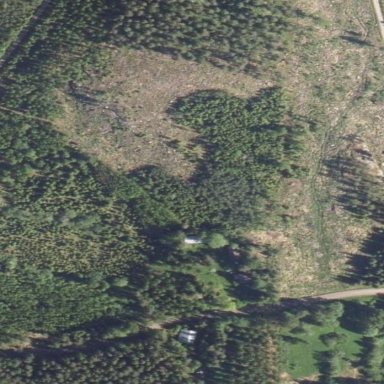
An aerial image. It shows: Woodland consisting mainly of needle-leaved trees.